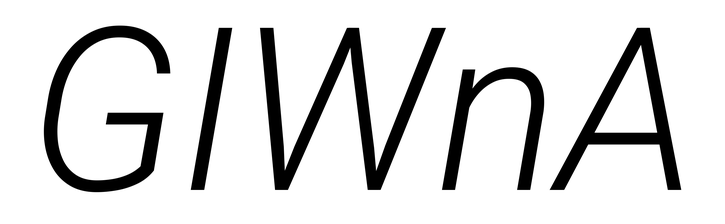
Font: Roboto-Italic_Light_Italic